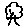
Label: tree